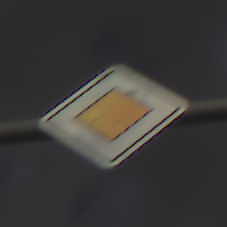
Verkehrszeichen: Vorfahrtsstrasse
Umgebung: Outdoor, Nature
Tageszeit: Night
Wetter: Overcast
Licht: Artificial
Jahreszeit: NotSpecified
Kontrast: LowContrast